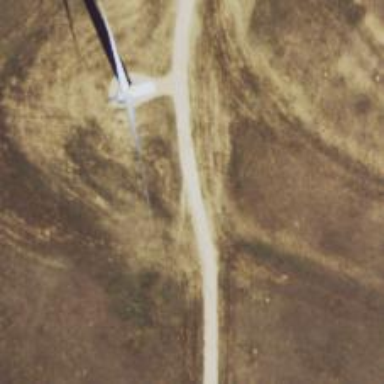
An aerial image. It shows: Road leading to wind farm area designated for service vehicles.